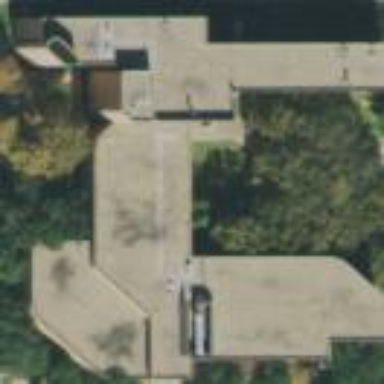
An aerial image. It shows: View of university building.